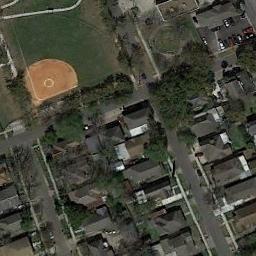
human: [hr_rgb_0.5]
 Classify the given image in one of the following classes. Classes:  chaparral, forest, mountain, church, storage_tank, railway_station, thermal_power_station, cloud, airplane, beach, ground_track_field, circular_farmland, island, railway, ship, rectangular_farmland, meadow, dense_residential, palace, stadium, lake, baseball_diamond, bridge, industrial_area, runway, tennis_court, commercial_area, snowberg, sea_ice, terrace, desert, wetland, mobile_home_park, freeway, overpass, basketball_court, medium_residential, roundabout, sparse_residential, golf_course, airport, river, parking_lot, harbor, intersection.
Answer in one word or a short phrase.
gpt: baseball_diamond